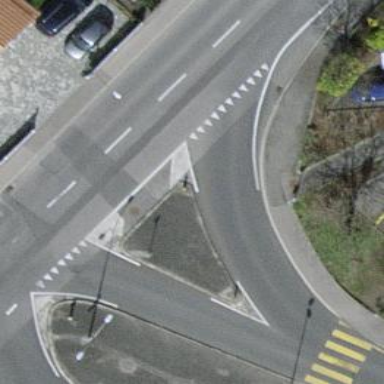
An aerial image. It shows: Asphalt surface with traffic calming island.